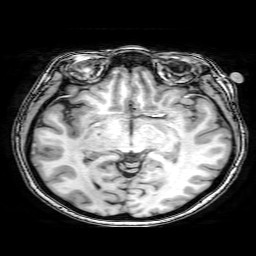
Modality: T1w
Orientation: coronal
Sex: female
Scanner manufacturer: philips
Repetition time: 0.008064 s
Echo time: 0.00369 s